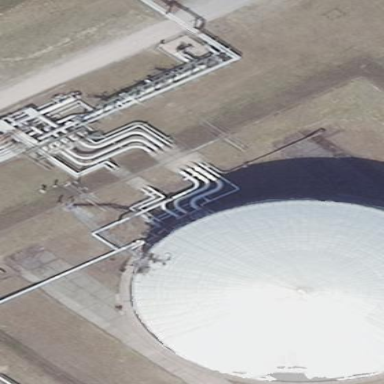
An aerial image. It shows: Storage tank which is man-made and housed in building.